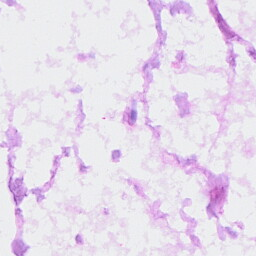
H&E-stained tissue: Ovarian